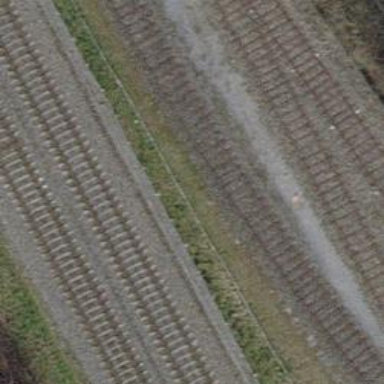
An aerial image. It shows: Single-track railway spur.